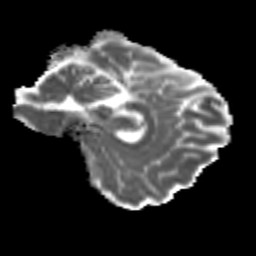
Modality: MD
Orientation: sagittal
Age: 25
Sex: female
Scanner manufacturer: siemens
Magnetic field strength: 3 T
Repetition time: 3.5 s
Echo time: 0.113 s